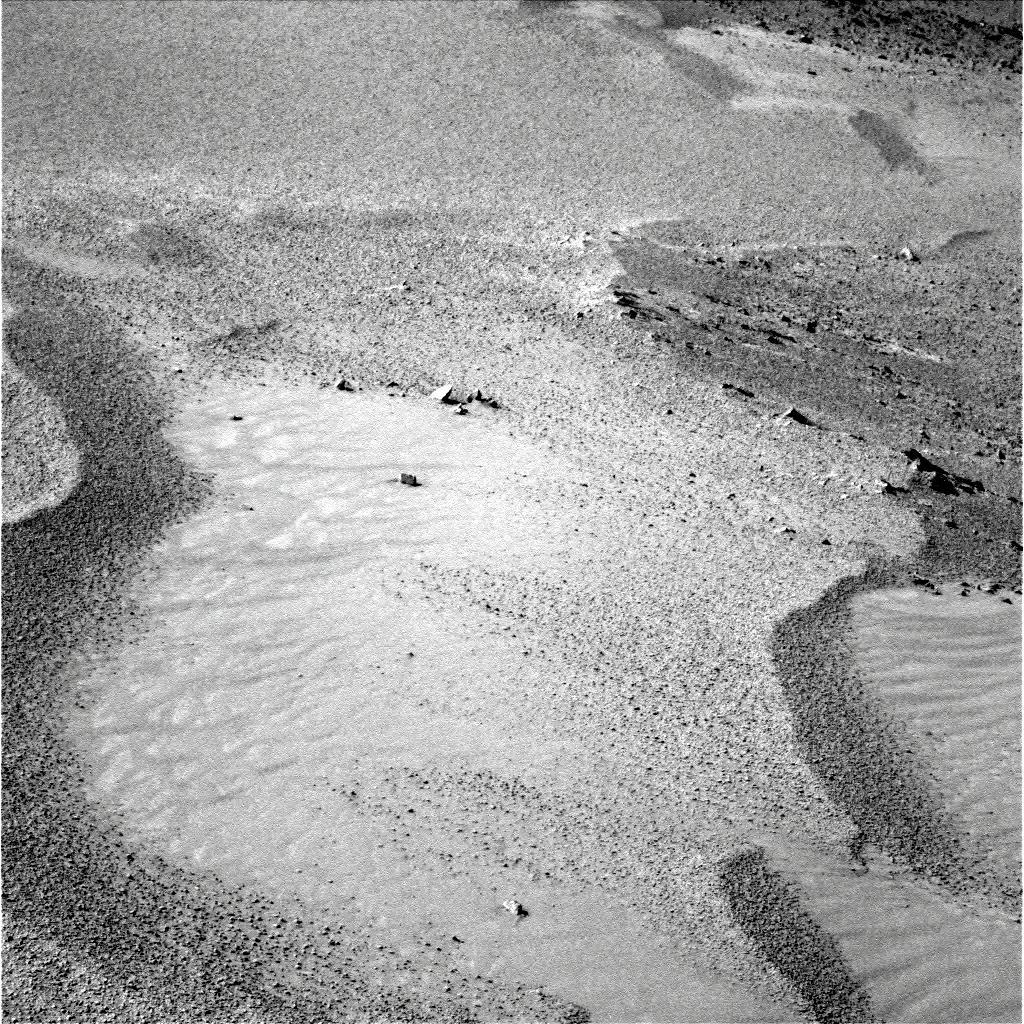
Terrain classes present: Bedrock, Gravel / Sand / Soil, Rock, Shadow